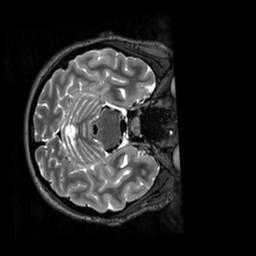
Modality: T2w
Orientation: axial
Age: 18
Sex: female
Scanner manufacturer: siemens
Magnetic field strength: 3 T
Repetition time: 3.2 s
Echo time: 0.728 s